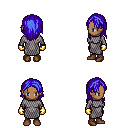
a pixel art fantasy rpg character, female body template, human, dark skin, chain mail, white pants, blue long hairstyle, gold gloves, brown shoes, four views (front, back, left, right), 2x2 character sprite sheet, small pixel art, hard edges, no anti-aliasing